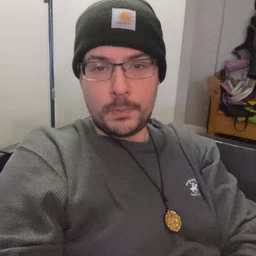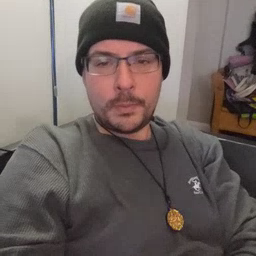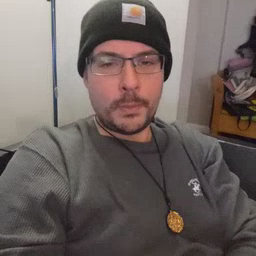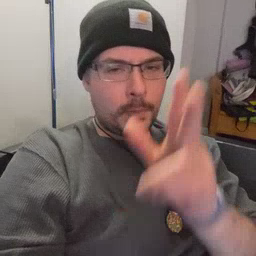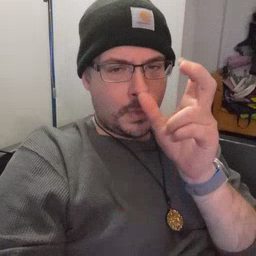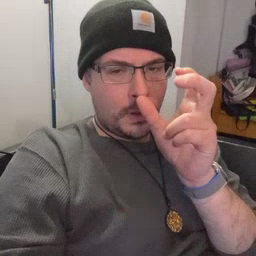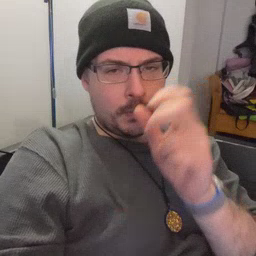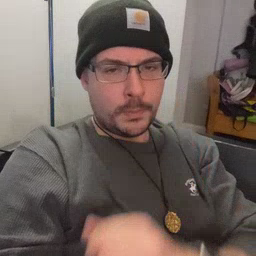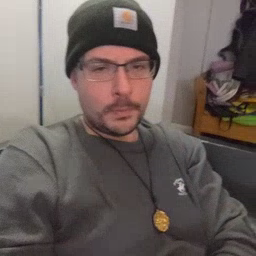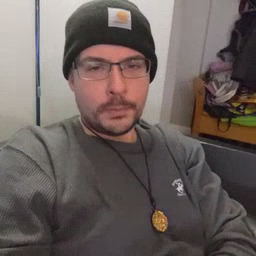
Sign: bug